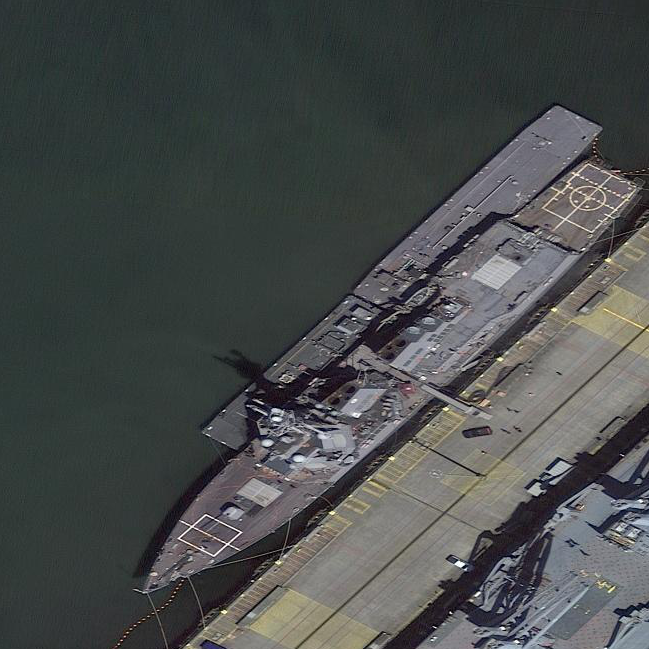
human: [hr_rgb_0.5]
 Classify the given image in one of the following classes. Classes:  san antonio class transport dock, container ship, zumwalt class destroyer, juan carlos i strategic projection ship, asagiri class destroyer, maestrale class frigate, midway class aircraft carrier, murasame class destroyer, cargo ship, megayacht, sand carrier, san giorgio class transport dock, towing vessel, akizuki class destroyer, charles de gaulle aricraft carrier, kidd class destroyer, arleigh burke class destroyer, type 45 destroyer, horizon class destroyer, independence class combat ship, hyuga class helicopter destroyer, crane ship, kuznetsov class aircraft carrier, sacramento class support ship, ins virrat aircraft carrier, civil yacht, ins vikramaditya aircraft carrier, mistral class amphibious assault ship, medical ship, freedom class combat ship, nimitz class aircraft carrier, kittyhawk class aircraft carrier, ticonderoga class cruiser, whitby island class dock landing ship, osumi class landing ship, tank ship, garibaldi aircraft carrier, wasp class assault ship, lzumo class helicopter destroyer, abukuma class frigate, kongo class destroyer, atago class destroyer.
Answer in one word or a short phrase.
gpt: Arleigh Burke class destroyer